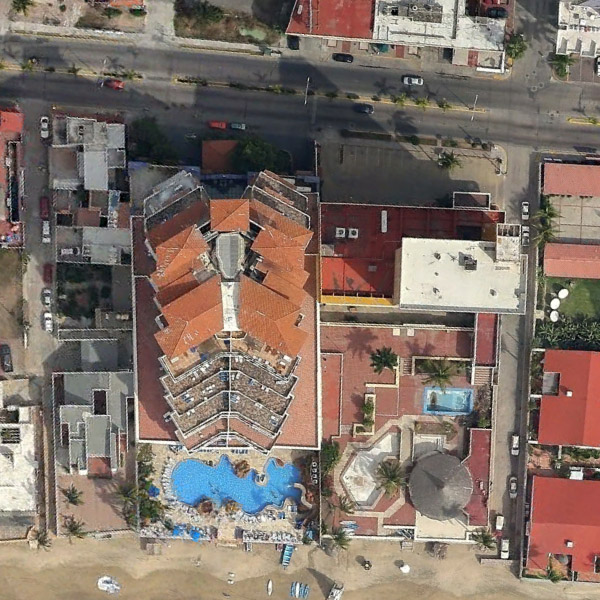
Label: Resort